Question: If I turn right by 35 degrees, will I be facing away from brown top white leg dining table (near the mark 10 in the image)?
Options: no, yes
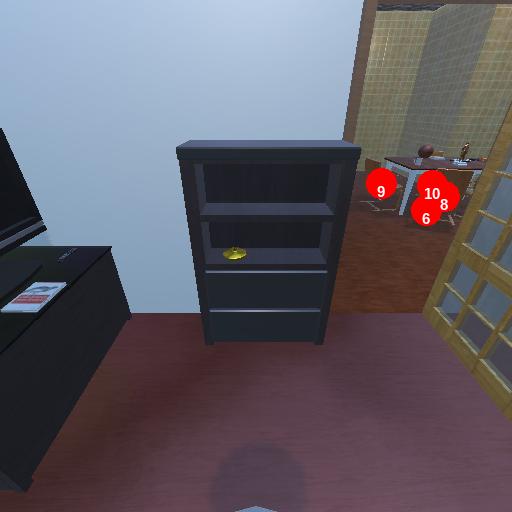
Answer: no